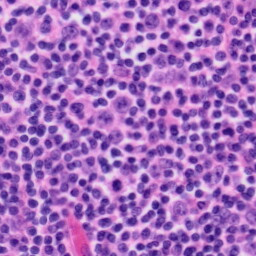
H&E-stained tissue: Tonsil